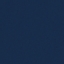
Land use / land cover class: SeaLake